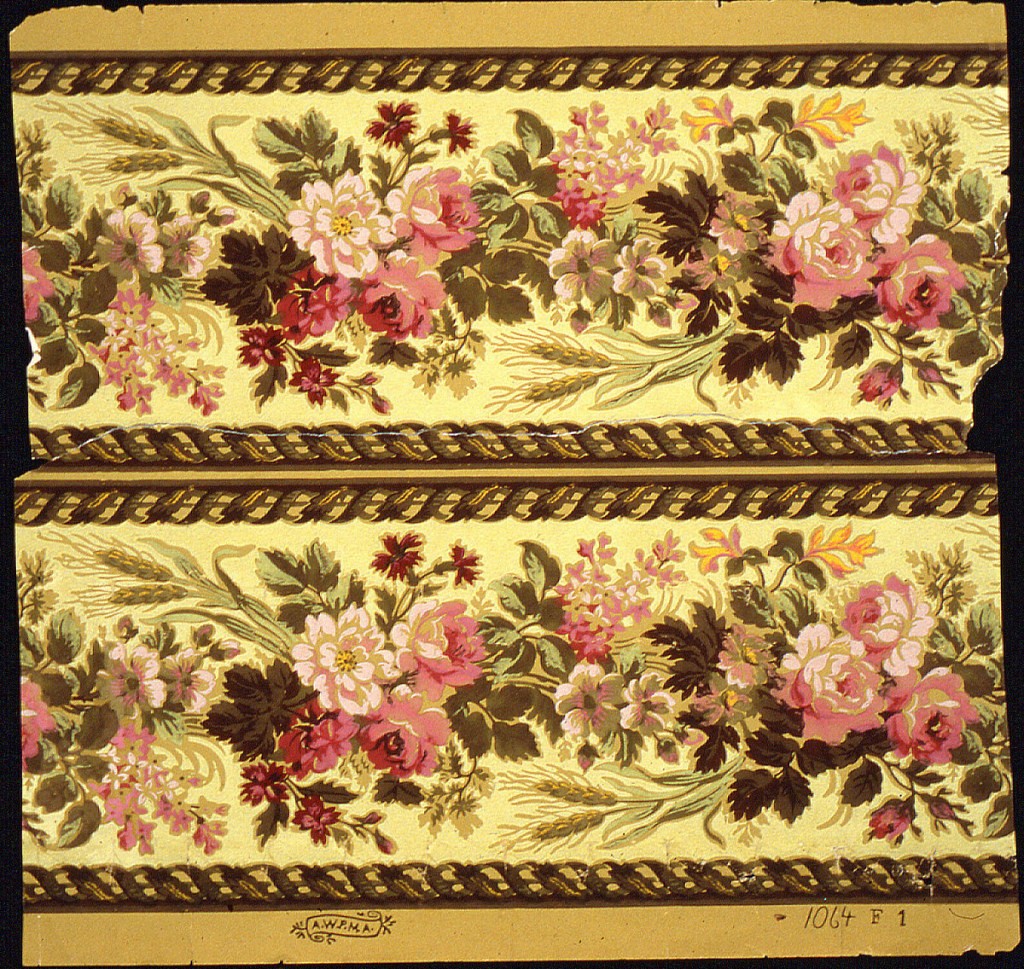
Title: Border
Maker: American Wall Paper Manufacturers' Association, 1879–1887
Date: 1879–87
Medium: Machine-printed paper
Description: Variety of flowers and wheat shafts forming wavy central band, between narrow band of twisted ribbon. Printed two across on yellow background. Ocher ground.